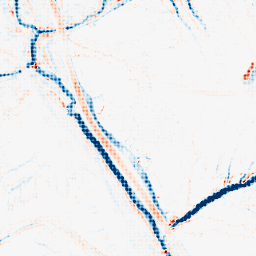
Category: morphological
Decomposition family: tophat_combined
Decomposition parameters: size: 5
Upsampling method: sinc_blackman
Upsampling parameters: scale: 4
kernel_size: 4
Upsampling scale: 4